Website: slack
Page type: stored-credit-cards
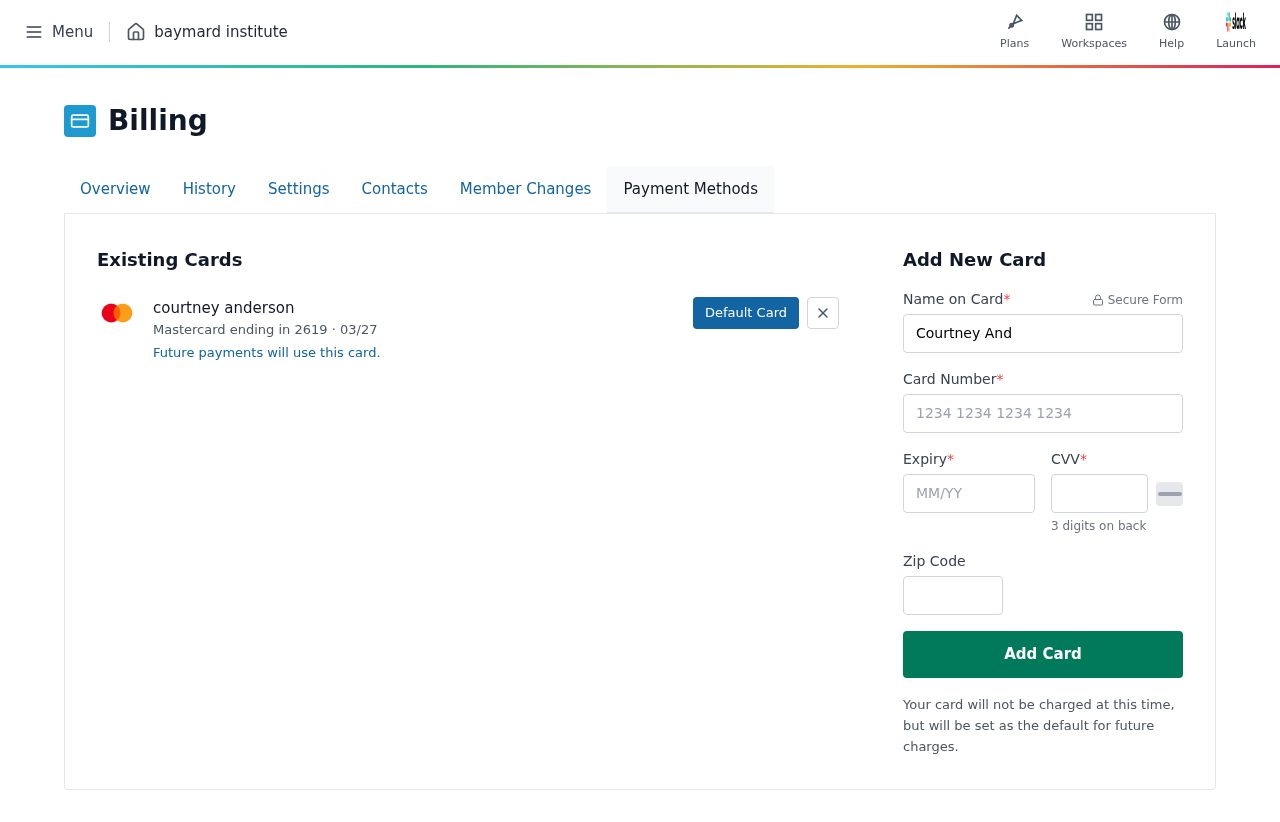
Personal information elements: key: PII_CARD_CVV
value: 533
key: PII_CARD_EXPIRY
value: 03/27
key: PII_CARD_EXPIRY_MONTH
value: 03
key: PII_CARD_EXPIRY_YEAR
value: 27
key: PII_CARD_LAST4
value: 2619
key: PII_CARD_NUMBER
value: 2225 5719 6754 2619
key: PII_CARD_TYPE
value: Mastercard
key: PII_FULLNAME
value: courtney anderson
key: PII_FULLNAME
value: Courtney Anderson
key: PII_POSTCODE
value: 52868